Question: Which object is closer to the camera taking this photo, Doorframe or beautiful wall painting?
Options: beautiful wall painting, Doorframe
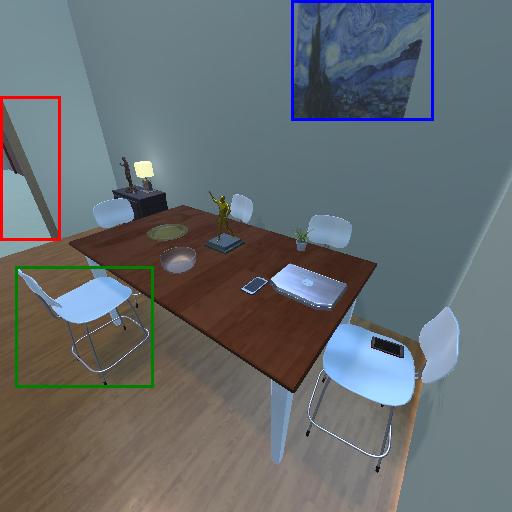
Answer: beautiful wall painting